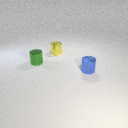
small green metal cylinder behind small blue metal cylinder